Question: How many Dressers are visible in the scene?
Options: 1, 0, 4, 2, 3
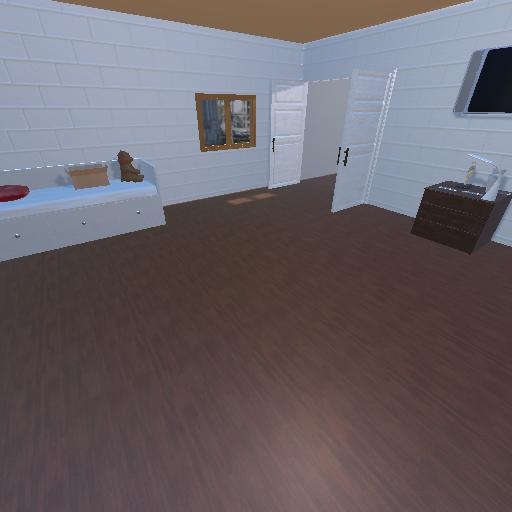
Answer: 1